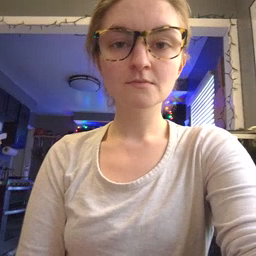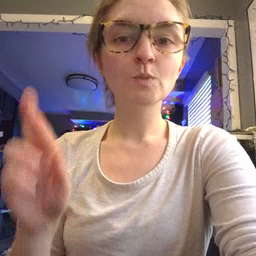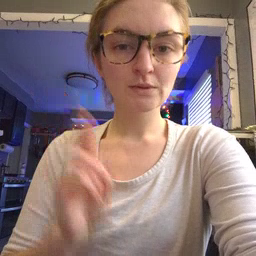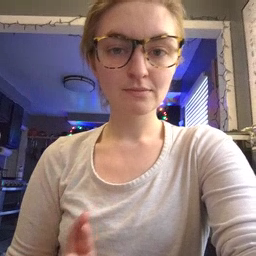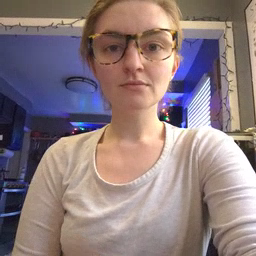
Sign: refrigerator